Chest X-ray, PA view. Patient: 77 years old, sex F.
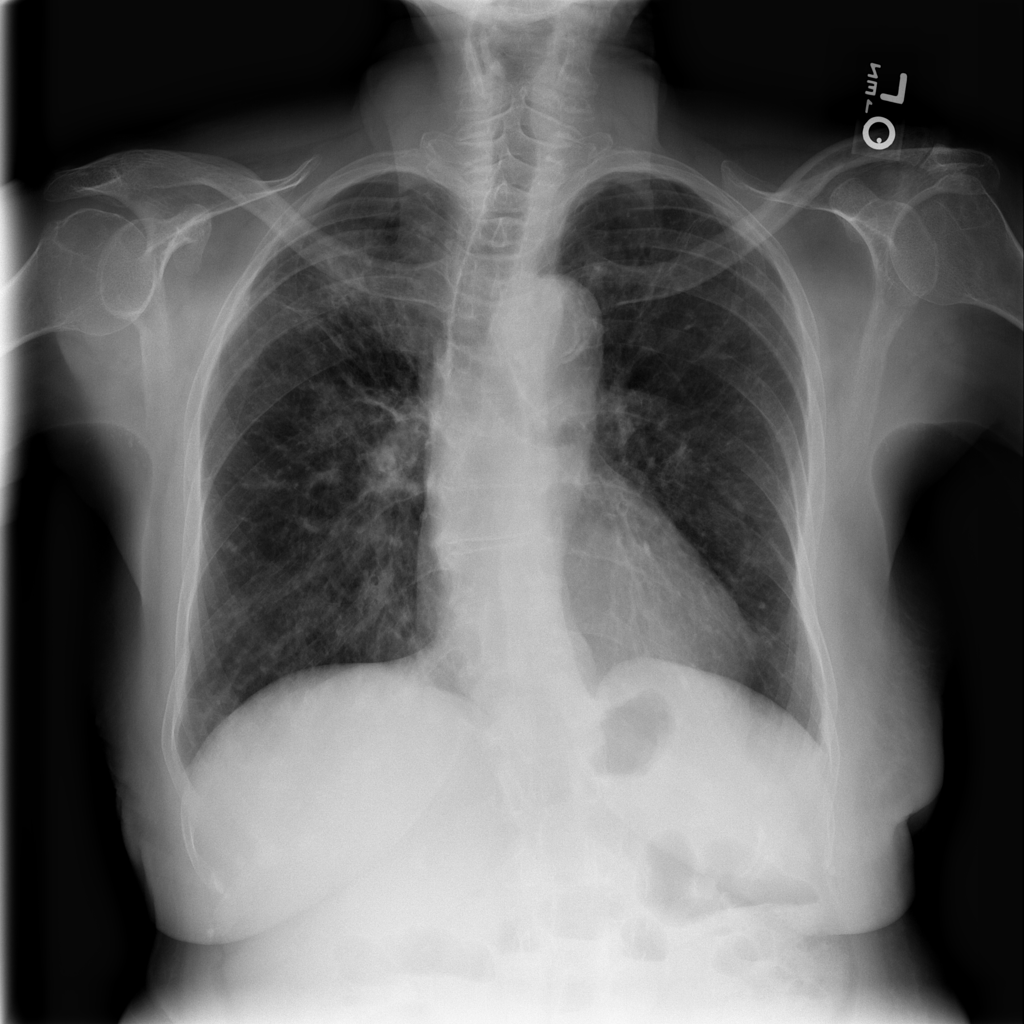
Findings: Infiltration